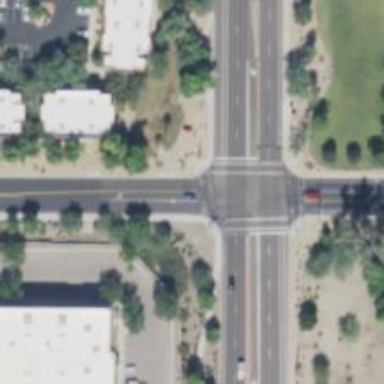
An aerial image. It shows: Solid stop line on the road.